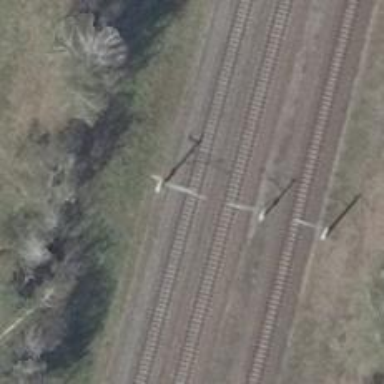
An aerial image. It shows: Milestone along the railway with catenary mast.